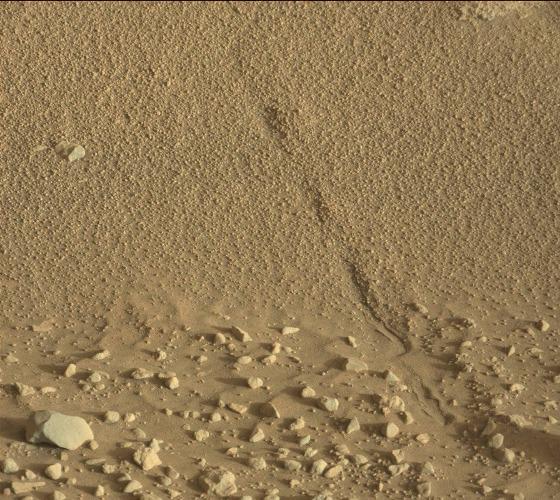
Terrain classes present: Bedrock, Gravel / Sand / Soil, Rock, Shadow